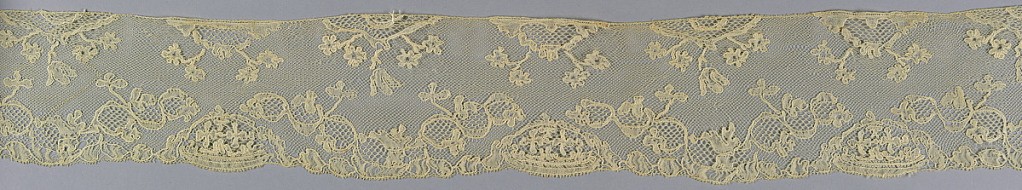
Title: Band
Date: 19th century
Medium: linen Technique: bobbin lace made in Lille style with heavy outlining thread
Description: Lace band with small conventionalized floral sprays and scrolling forms.